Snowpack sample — Loveland Pass, Silver Plume, Colorado, USA (1/12/25, 11:40 AM MST)
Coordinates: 39.66, -105.88
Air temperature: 7 °F
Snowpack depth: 140 cm
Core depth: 10 cm
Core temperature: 41 °F
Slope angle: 11°, slope face: 30°
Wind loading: high
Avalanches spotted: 2
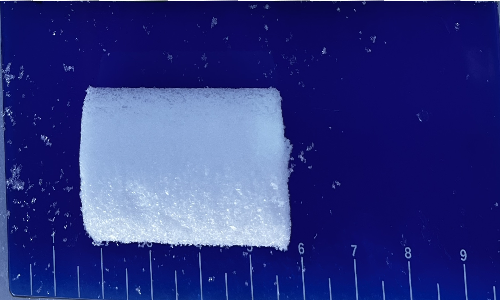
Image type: core
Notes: Pilot using slightly modified coring method that took too large segment for snow profile picturing, advised not to use in higher level models. Two avalanche on south face nearby, partially cloudy with light snow in the last 24 hours. Lots of wind loading on eastern features.